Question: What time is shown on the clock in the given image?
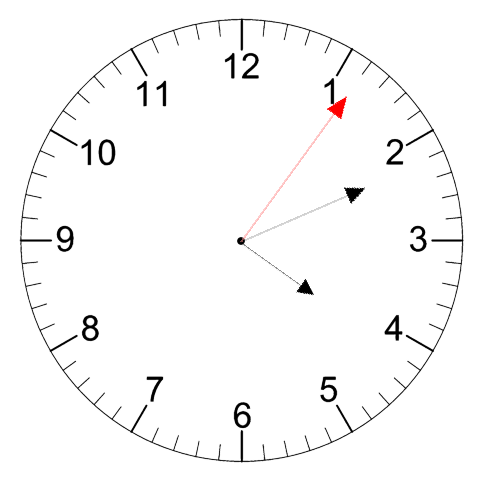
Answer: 04:11:06